Question: I am trying to produce a tree diagram in a Rmd file I expect to look like this:

Using 's 'render' function.
But get an I do not know how to interpret. How can I get the pdf to render? What's causing the error?
# Rmd file
'''
---
title: "testtree"
header-includes:
- \usepackage{qtree}
output:
pdf_document
---
\Tree [.S [.NP LaTeX ] [.VP [.V is ] [.NP fun ] ] ]
Success
'''
# Error message
'''
> rmarkdown::render("testtree.Rmd", "all")
processing file: testtree.Rmd
|.................................................................| 100%
ordinary text without R code
output file: testtree.knit.md
"C:/Users/trinker/AppData/Local/Pandoc/pandoc" +RTS -K512m -RTS testtree.utf8.md --to latex --from markdown+autolink_bare_uris+ascii_identifiers+tex_math_single_backslash-implicit_figures --output testtree.pdf --template "C:\R\R-3.2.2\library\rmarkdown\rmd\latex\default-1.14.tex" --highlight-style tango --latex-engine pdflatex --variable "geometry:margin=1in"
! Paragraph ended before \doanode was complete.
<to be read again>
\par
l.90
pandoc.exe: Error producing PDF from TeX source
Error: pandoc document conversion failed with error 43
In addition: Warning message:
running command '"C:/Users/trinker/AppData/Local/Pandoc/pandoc" +RTS -K512m -RTS testtree.utf8.md --to latex --from markdown+autolink_bare_uris+ascii_identifiers+tex_math_single_backslash-implicit_figures --output testtree.pdf --template "C:\R\R-3.2.2\library\rmarkdown\rmd\latex\default-1.14.tex" --highlight-style tango --latex-engine pdflatex --variable "geometry:margin=1in"' had status 43
>
'''
The following .Rnw document compiles successfully:
'''
\documentclass{article}
\usepackage[T1]{fontenc}
\usepackage{qtree}
\begin{document}
Here is a code chunk.
\Tree [.S a [.NP {\bf b} c ] d ]
You can also write inline expressions, e.g. $\pi=\Sexpr{pi}$, and \Sexpr{1.598673e8} is a big number.
\end{document}
'''
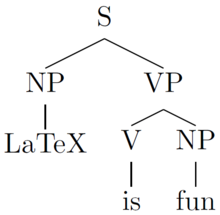
Answer: Pandoc turns the last two closing brackets '] ]' as '{]} {]}', a behavior you can see if you use output option 'keep_tex: true'. I am not sure whether this is a bug, you should ask this on the pandoc mailing-list or <URL>.
A quick fix is to use <URL> and surround your command with a dummy environment:
'''
---
title: "testtree"
header-includes:
- \usepackage{qtree}
- \newenvironment{dummy}{}{}
output:
pdf_document:
keep_tex: true
---
\begin{dummy}
\Tree [.S [.NP LaTeX ] [.VP [.V is ] [.NP fun ] ] ]
\end{dummy}
Success
'''